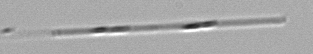
Label: Leptocylindrus